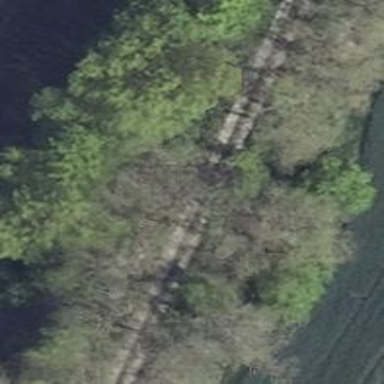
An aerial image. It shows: Track road with grade3 tracktype.